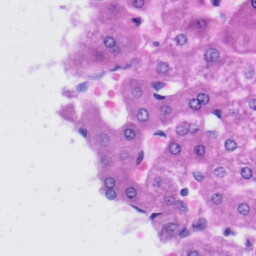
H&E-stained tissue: Liver